Current action and preconditions to check: trajectory_clear

Your task: For each precondition in the list above, predict whether it will hold at this action.

Consider the current scene as observed from the mobile robot's camera, and analyze the predicted future states of all dynamic agents (e.g., people, animals, vehicles, or any moving entities) within the NEXT SECOND.

IMPORTANT: Only answer "very likely" if you are absolutely certain—based on strong, clear evidence—that a dynamic agent will violate the precondition in the predicted future state. Do NOT answer "very likely" for unlikely, ambiguous, or low-probability risks.

Ask yourself for each precondition: Is there a high probability, with clear and convincing evidence, that the predicted future states of any dynamic agent will interfere with the predicted future state of the currently executing action within the NEXT SECOND, causing that precondition to fail?

Assess the risk level based on these predictions. Use "likely" or "very likely" if motions create a clear risk of interference.

Use "neutral" or "improbable" if agents are nearby but their predicted paths are clearly diverging or non-conflicting.

Failure Risk Categories: "very improbable", "improbable", "neutral", "likely", "very likely"

Answer Format: Output ONLY the probability_of_failure value from these categories: "very improbable", "improbable", "neutral", "likely", "very likely"

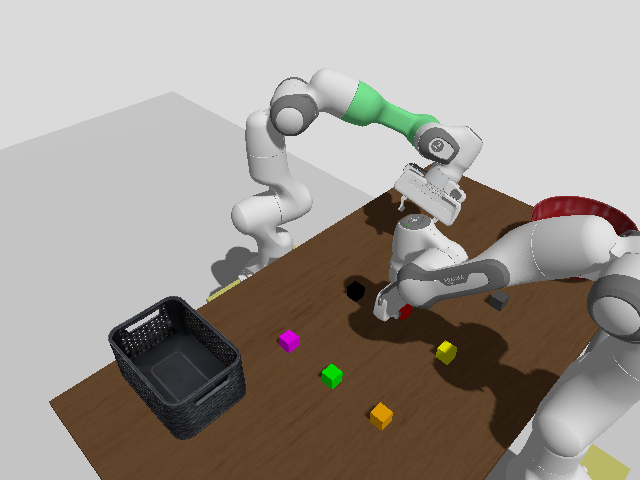

Answer: very improbable